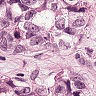
Metastatic tissue present: yes